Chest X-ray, AP view. Patient: 43 years old, sex F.
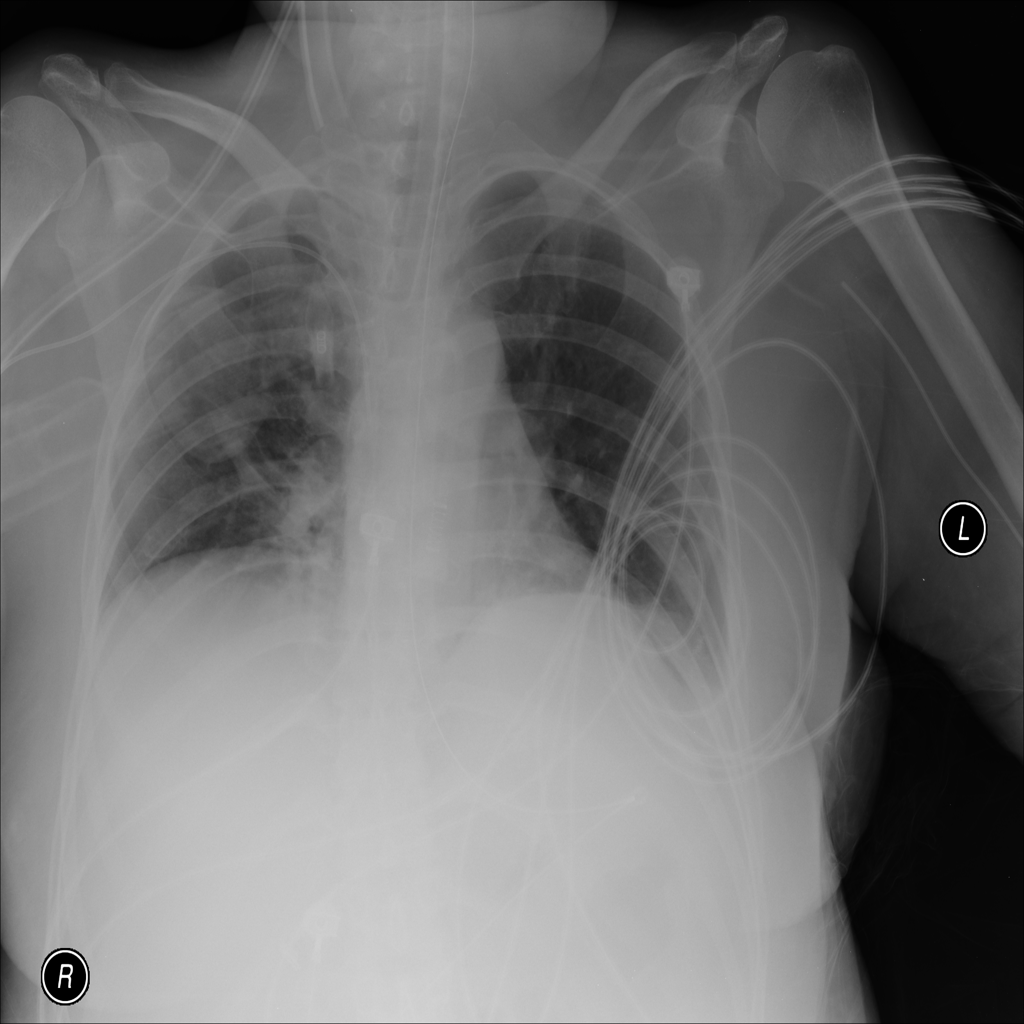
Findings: Atelectasis, Infiltration